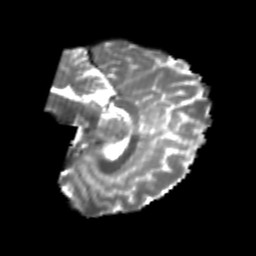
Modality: T2w
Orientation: sagittal
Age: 24
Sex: female
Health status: healthy
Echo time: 0.074 s